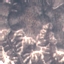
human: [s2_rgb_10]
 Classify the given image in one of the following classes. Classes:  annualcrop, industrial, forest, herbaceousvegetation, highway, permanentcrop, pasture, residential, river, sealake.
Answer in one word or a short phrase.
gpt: HerbaceousVegetation